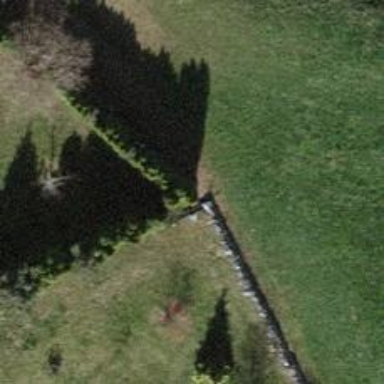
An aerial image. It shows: Hedge acting as barrier.